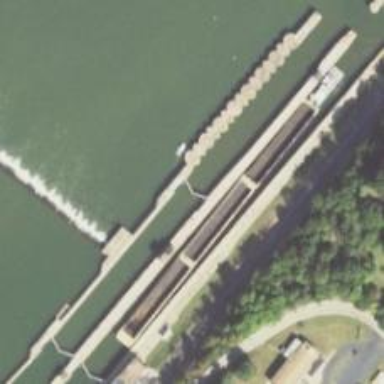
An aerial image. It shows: Lock gate along waterway.